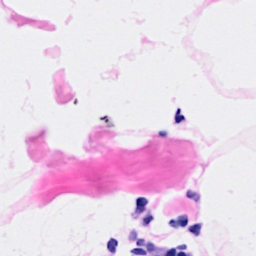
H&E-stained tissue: Breast